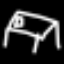
Label: bed